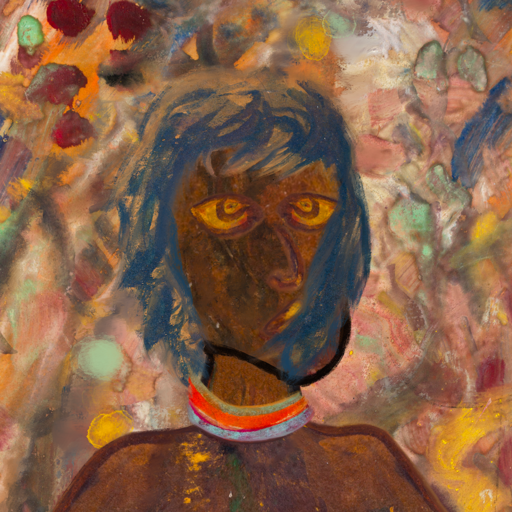
Background: Mother_And_Son_Mother, Head And Neck Side: Mosgoul, Face Side: Comrade, Bust: Comrade, Hair Side: In_The_Sun, Head Accessory: Blank, Second Necklace: Blank, Necklace: Sisters, Baby: Blank